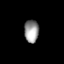
Tissue: prostate
Cell type: Fibroblasts
Senescence score: 0.7528
Nuclear area (px): 317
Mean DAPI intensity: 152.912